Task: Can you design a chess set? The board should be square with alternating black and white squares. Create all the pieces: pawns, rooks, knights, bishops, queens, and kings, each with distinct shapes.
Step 5247:
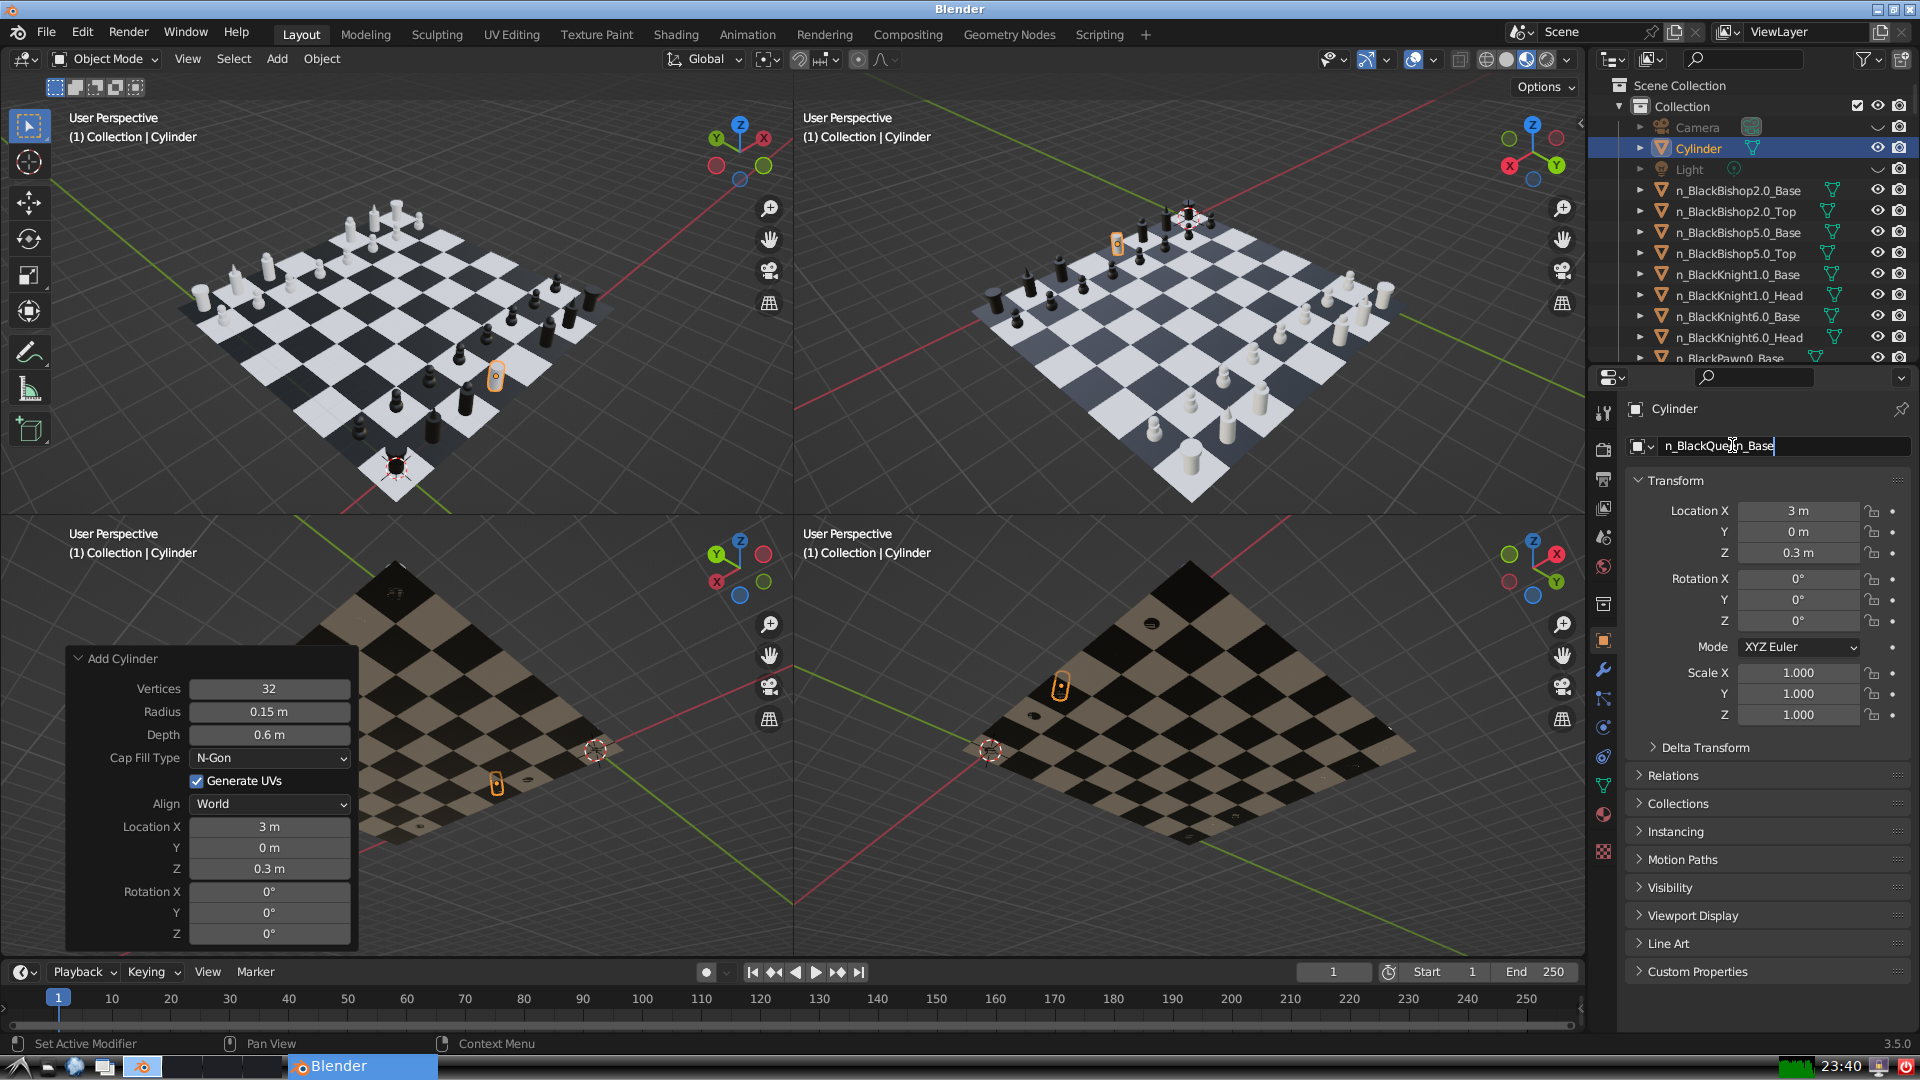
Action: {"key_press": ['Return']}